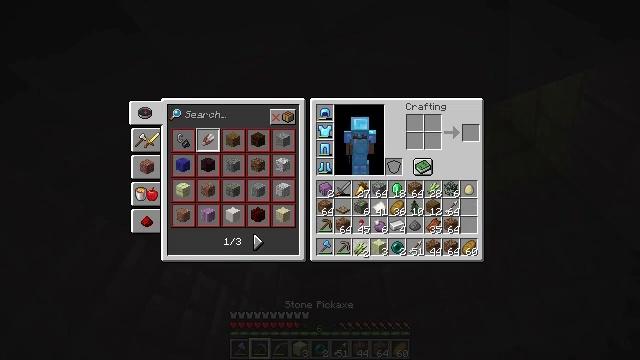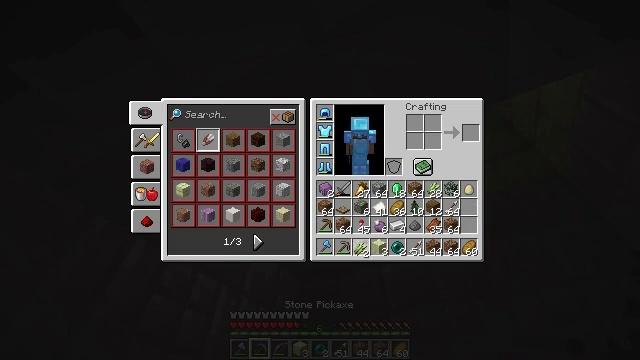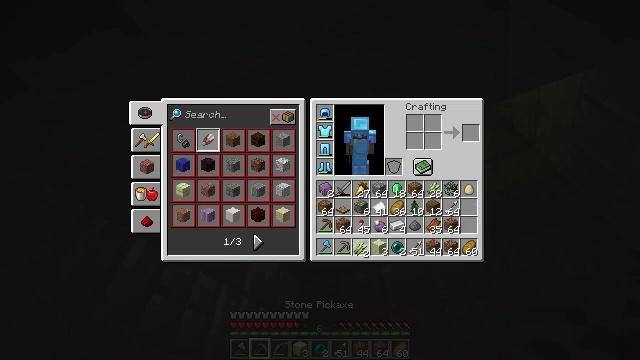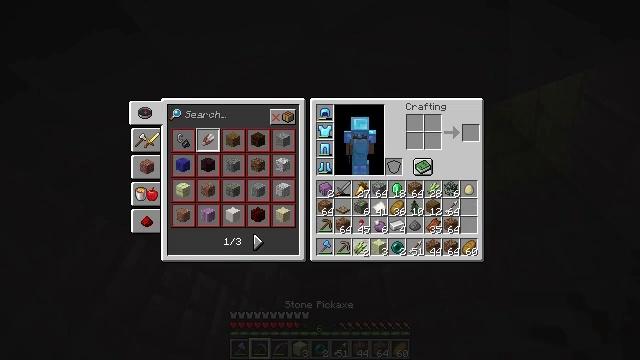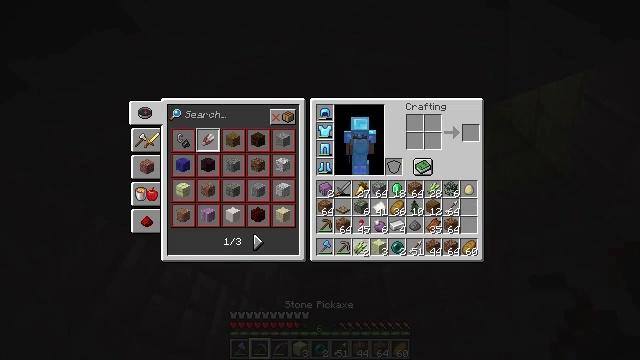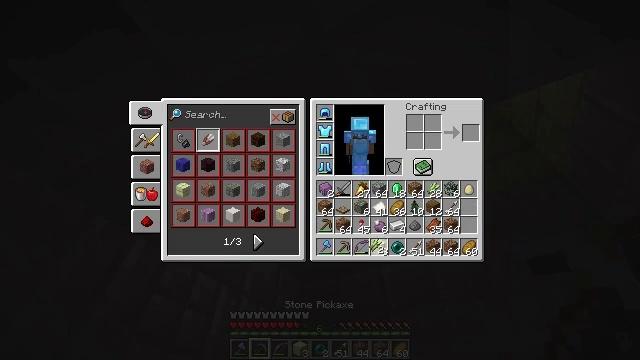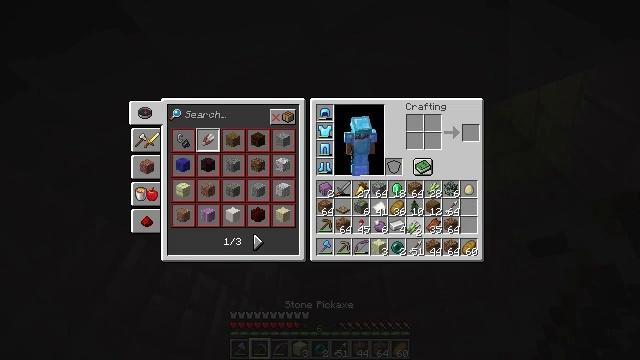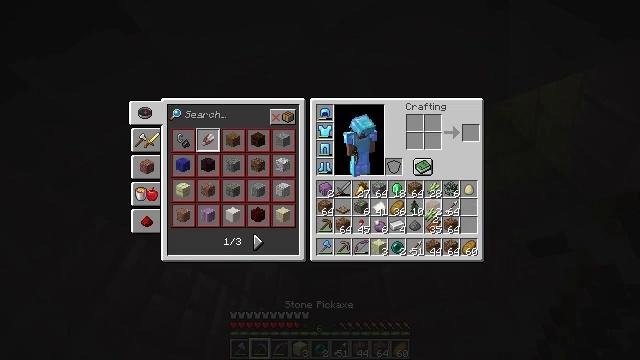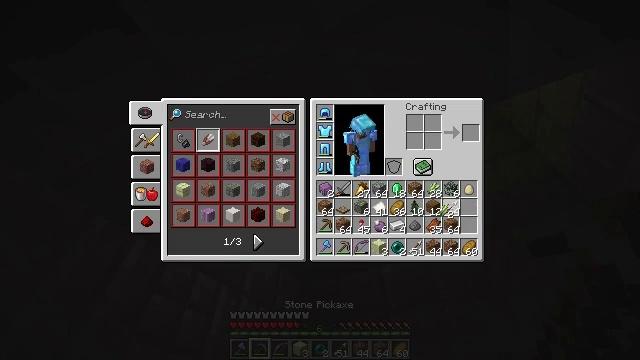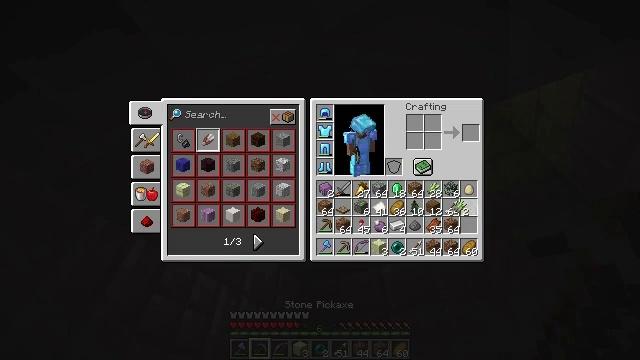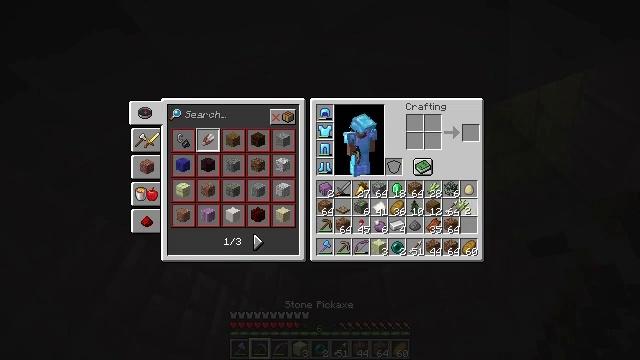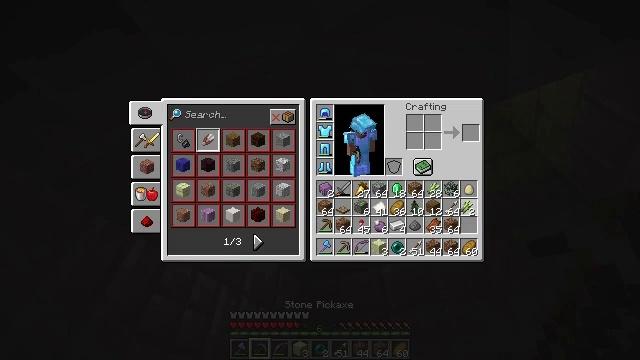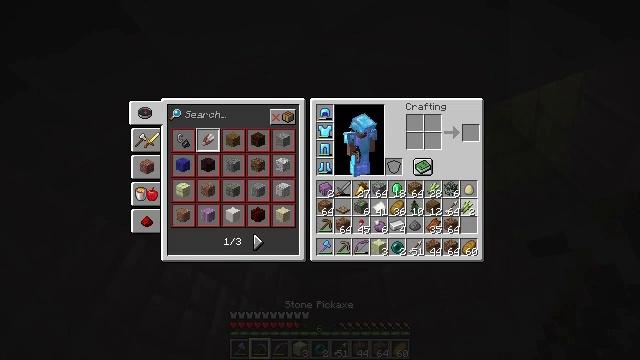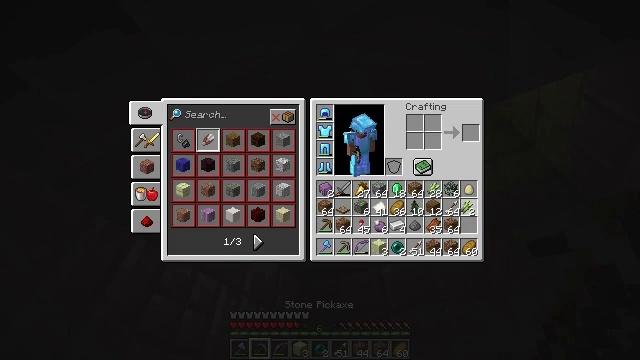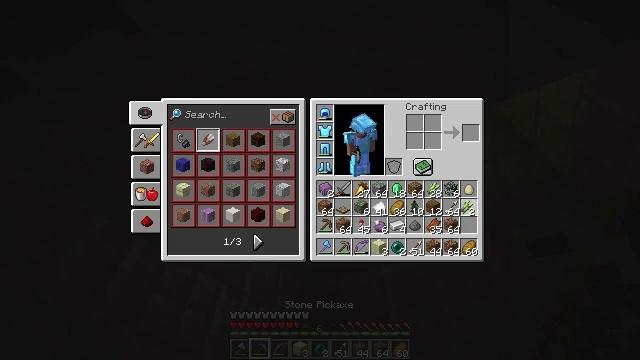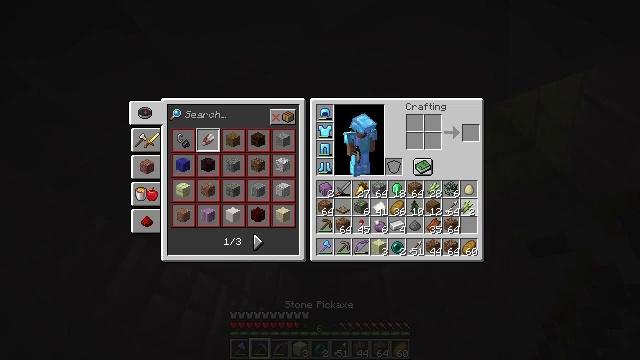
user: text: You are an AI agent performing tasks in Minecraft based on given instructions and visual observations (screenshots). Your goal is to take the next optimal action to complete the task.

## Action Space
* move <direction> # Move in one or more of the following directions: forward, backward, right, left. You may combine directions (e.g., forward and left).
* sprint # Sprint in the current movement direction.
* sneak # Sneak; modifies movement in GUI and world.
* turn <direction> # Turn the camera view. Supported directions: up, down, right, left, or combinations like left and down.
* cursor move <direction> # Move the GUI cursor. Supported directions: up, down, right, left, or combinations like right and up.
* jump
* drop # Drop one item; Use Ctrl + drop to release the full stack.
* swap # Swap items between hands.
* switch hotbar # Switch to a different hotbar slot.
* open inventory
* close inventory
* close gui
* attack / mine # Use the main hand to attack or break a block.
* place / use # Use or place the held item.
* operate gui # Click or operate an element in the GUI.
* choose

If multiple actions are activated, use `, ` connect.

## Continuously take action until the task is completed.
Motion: motion action
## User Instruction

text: Mine the purpur slab in the End city.
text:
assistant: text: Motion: no_op
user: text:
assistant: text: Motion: no_op
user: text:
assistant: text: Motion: no_op
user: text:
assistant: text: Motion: no_op
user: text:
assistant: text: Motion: cursor move right
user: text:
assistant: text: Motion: cursor move right and up
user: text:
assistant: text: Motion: cursor move right and up
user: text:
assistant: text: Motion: cursor move right
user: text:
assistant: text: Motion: cursor move right
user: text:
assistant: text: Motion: no_op
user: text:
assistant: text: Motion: no_op
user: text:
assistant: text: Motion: no_op
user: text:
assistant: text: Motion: no_op
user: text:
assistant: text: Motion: operate gui
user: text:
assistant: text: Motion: operate gui
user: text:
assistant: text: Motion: no_op
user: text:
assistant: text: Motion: no_op
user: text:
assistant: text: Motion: no_op
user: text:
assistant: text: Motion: close inventory
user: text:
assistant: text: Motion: close inventory
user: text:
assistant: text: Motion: turn left and up, close inventory
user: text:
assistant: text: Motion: turn left and up
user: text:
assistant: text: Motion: turn left and up, switch to hotbar 2
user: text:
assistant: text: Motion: switch to hotbar 2
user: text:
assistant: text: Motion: switch to hotbar 2
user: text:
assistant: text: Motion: no_op
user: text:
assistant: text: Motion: turn down, attack / mine
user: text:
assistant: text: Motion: attack / mine
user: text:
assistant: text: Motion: attack / mine
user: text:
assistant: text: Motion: attack / mine